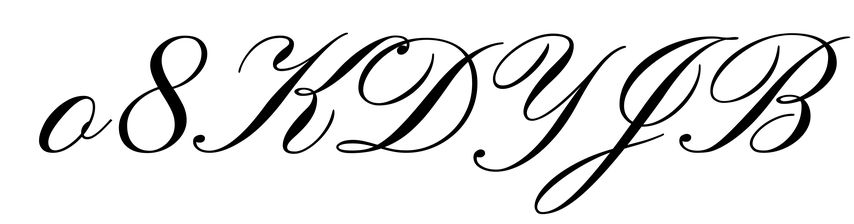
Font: PinyonScript-Regular